Question: I want to make respawn my player to the spawn point when he has a contact with a projectile. The event 'onTriggerEnter' is triggered when the event occurs, but the player position do not changed.
I tried to solve my problem with 'other.transform.position = spawnPoint;' and 'other.gameObject.transform.localPosition = spawnPoint;' or 'other.transform.localPosition = spawnPoint;' but it does not change anything.
Here is my code :
'''
using UnityEngine;
public class Projectil : MonoBehaviour {
private Vector3 spawnPoint;
void Start() {
spawnPoint = GameObject.Find("SpawnPoint").GetComponent<Transform>().localPosition;
}
void OnTriggerEnter(Collider other) {
if(other.CompareTag("Player")) {
other.gameObject.transform.position = spawnPoint;
Debug.Log("touched : " + other.transform.position );
}
}
}
'''

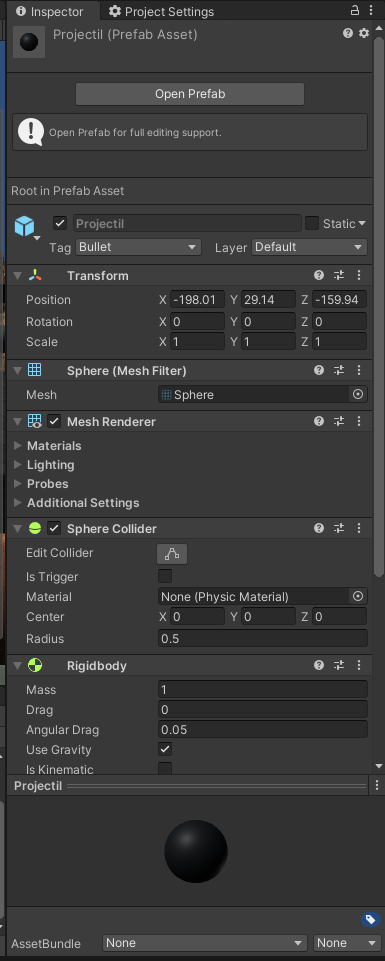
Answer: When two objects with a physical collider collide, 'OnCollisionEnter' is called. Only when one of them is not physical, i.e. 'Is Trigger' is set on the collider, then 'OnTriggerEnter' is called.
Related Unity Documentation pages:
- <URL>